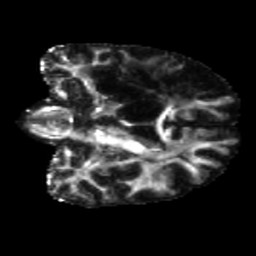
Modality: FA
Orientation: coronal
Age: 60
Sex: male
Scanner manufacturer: siemens
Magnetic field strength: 3 T
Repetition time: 5.25 s
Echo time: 0.08 s